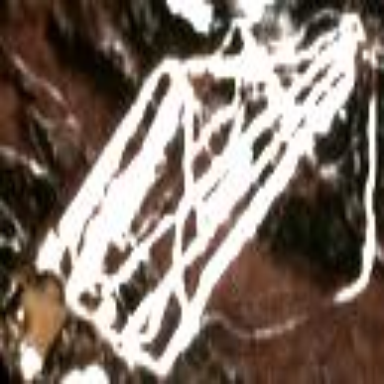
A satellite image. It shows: Area designated for winter sports.